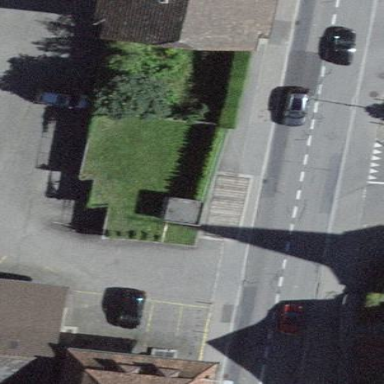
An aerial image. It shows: Group of garages.